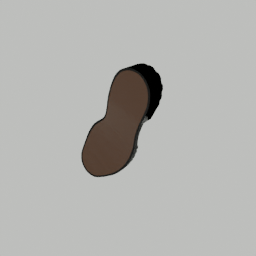
Label: people